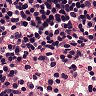
Metastatic tissue present: no